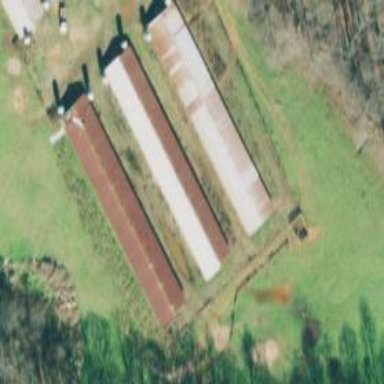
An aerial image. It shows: Poultry house.